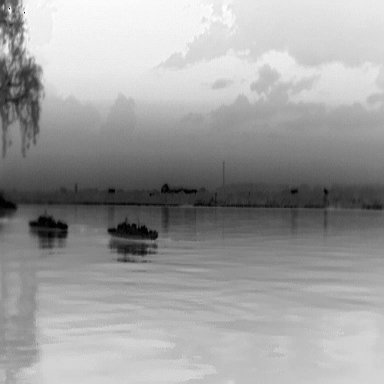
There are two warships in the infrared image.